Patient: sex M, age 68
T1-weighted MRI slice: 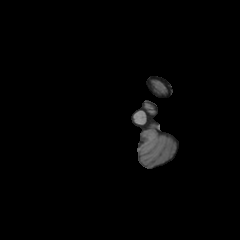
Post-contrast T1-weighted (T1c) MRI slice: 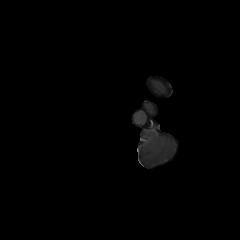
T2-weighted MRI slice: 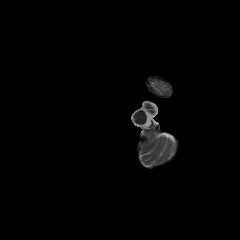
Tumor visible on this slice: no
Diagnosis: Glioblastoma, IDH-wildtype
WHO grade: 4